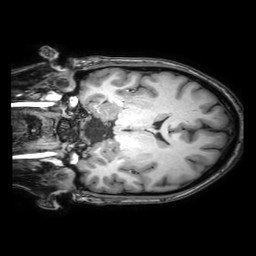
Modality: T1w
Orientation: coronal
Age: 29
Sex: female
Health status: healthy
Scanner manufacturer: philips
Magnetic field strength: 3 T
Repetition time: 0.0079 s
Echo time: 0.0035 s